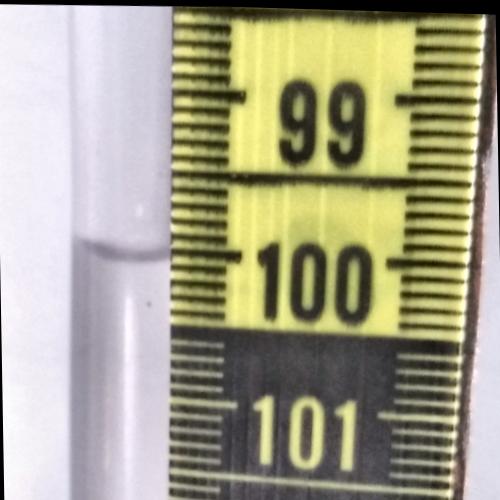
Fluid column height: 100.1 cm